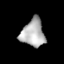
Tissue: lung
Cell type: T cells
Senescence score: 0.1711
Nuclear area (px): 631
Mean DAPI intensity: 176.842